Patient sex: M
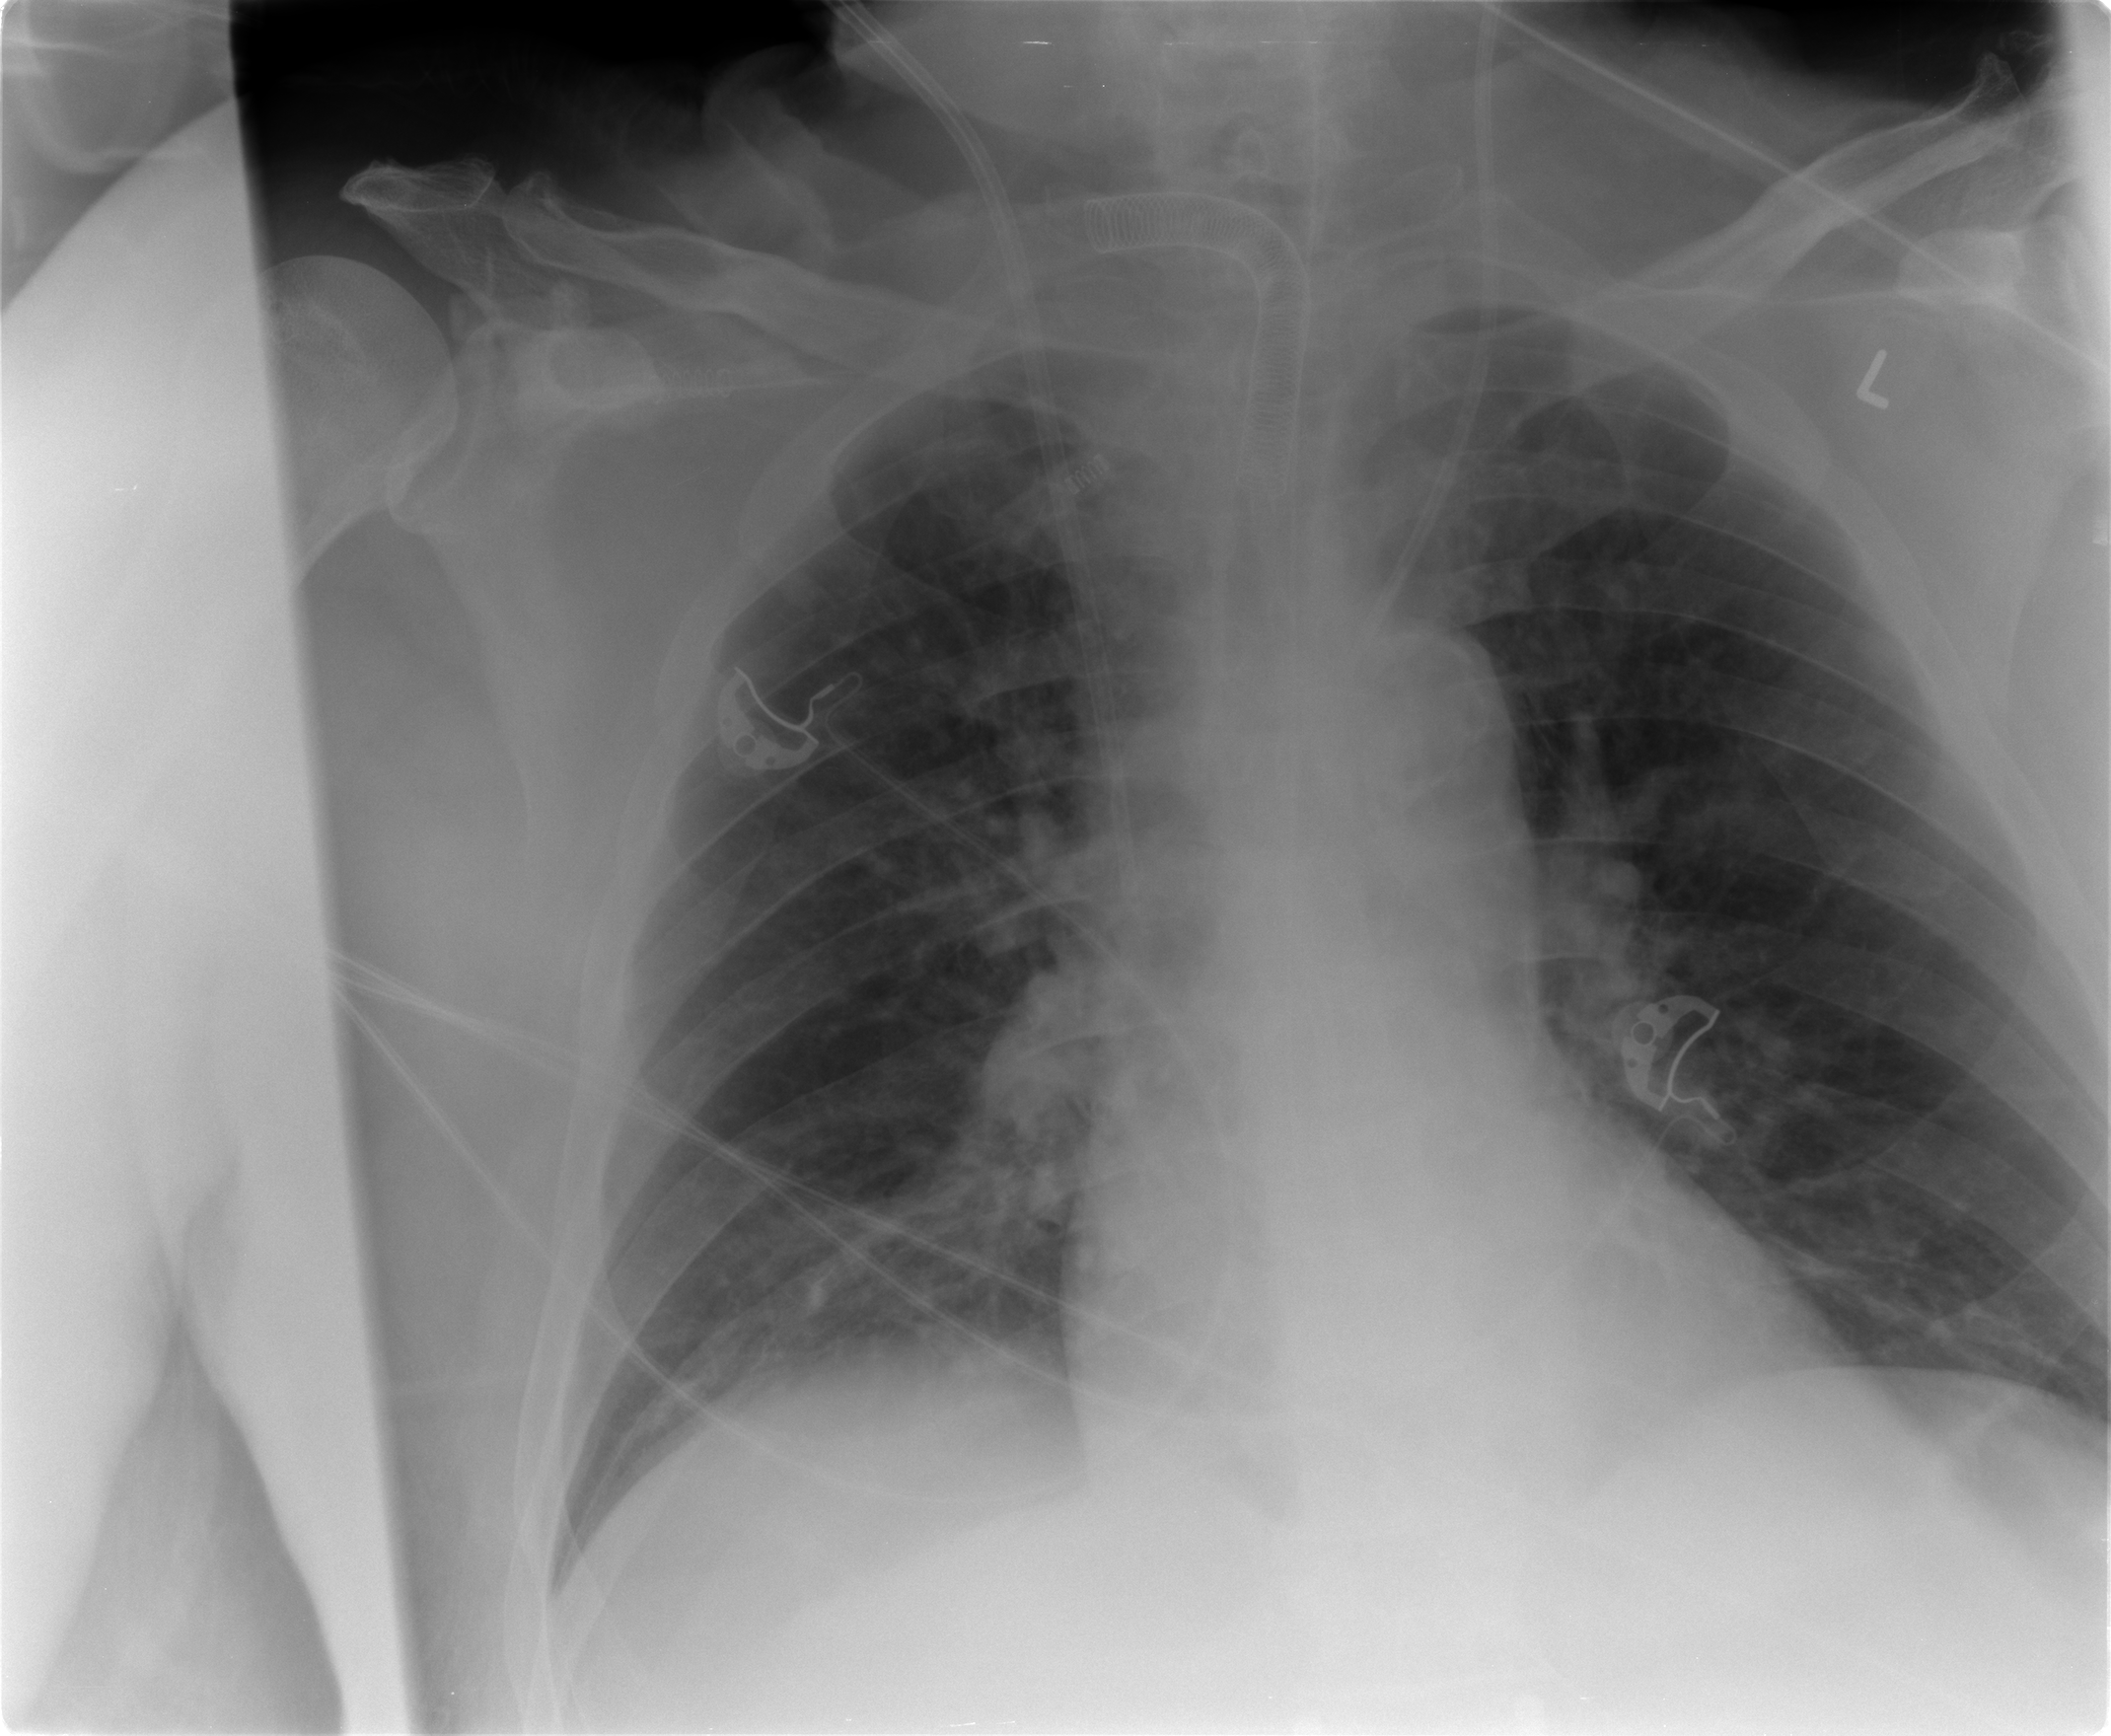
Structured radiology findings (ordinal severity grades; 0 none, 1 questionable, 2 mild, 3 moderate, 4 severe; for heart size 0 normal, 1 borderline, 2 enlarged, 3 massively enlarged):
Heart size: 0
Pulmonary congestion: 2
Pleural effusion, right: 2
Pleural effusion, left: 2
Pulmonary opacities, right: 2
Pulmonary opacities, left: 0
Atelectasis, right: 2
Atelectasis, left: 1